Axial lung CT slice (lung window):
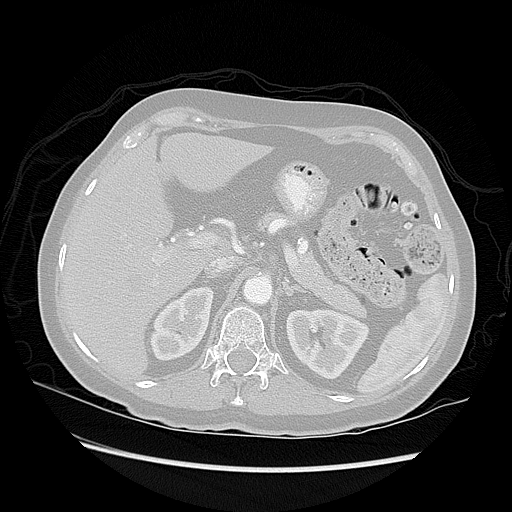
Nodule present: no